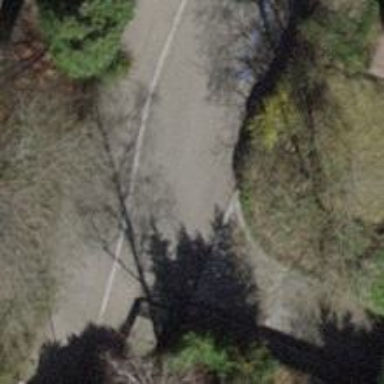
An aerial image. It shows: Residential road with asphalt surface. There is sidewalk on the left side.